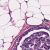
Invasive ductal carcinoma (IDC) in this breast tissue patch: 0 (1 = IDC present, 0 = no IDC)